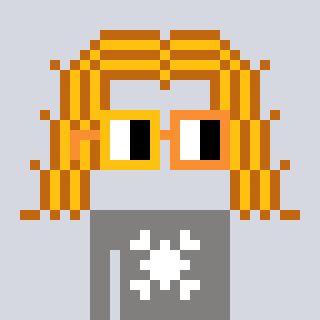
a pixel art character with square yellow and orange glasses, a hair-shaped head and a bluegrey-colored body on a cool background